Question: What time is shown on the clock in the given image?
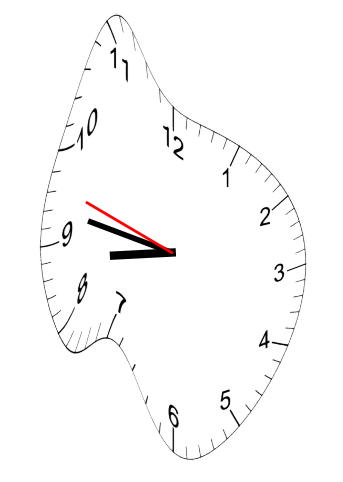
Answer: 08:46:48